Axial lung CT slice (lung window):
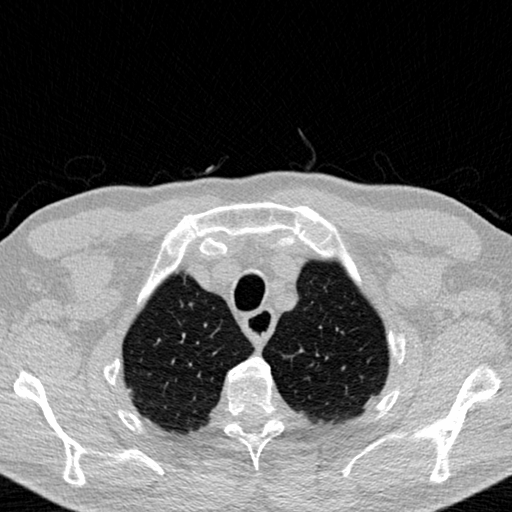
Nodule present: no